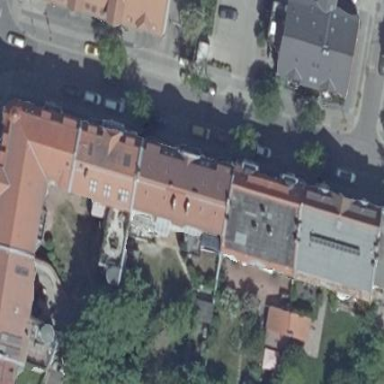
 painted in shade of medium violet red. It is apartment building."